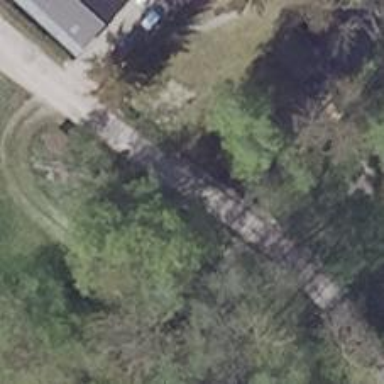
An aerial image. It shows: Unclassified road on concrete bridge.